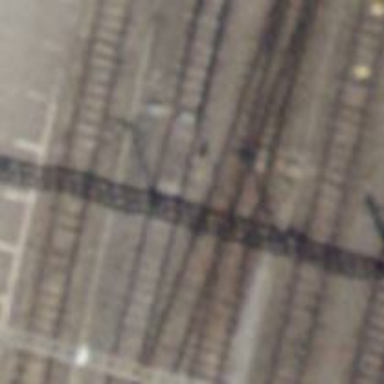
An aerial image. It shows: Railway siding with one electrified track and contact line.